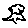
Label: tree